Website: walmart
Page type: address-validator
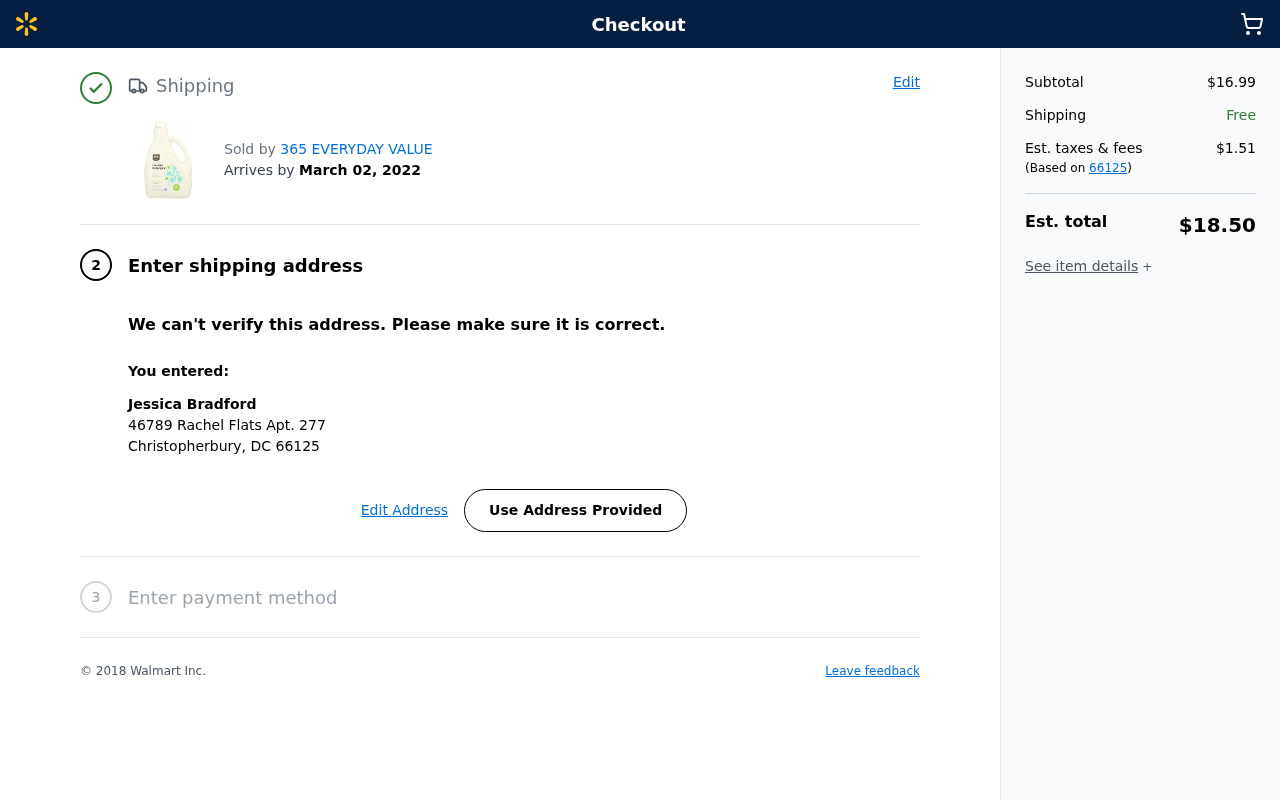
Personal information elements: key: PII_CITY_STATE_ZIP
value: Christopherbury, DC 66125
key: PII_FULLNAME
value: Jessica Bradford
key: PII_POSTCODE
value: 66125
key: PII_STREET
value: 46789 Rachel Flats Apt. 277
Product elements: key: PRODUCT1_BRAND
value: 365 EVERYDAY VALUE
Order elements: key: ORDER_DELIVERY_DATE
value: March 02, 2022
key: ORDER_SUBTOTAL
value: $16.99
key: ORDER_SHIPPING_COST
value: Free
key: ORDER_TAX
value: $1.51
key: ORDER_TOTAL
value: $18.50